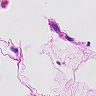
Metastatic tissue present: no